Question: I created the following route:
'''
resource :tweets, only: [:create]
'''
I then wanted to create an API for marking tweets as spam, so I modified my route as follows:
'''
resource :tweets, only: [:create] do
get :spam, on: :member
end
'''
Despite designating this as a member route, it is not allowing me to include the :id field for the tweet.

I want the route to be:
'''
/tweets/:id/spam
'''
Instead of '/tweets/spam'
I read the rails guides and thought that marking this custom route as 'member: :on' would automatically add the ':id' field. How do I add the ':id' field?
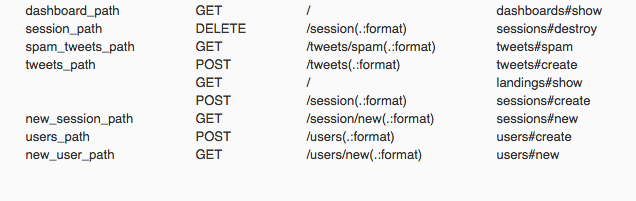
Answer: Your route should look like:
'''
resources :tweets, only: [:create] do
get :spam, on: :member
end
'''
When you define resource (in singular) you're basically saying that you don't want to reference an ID